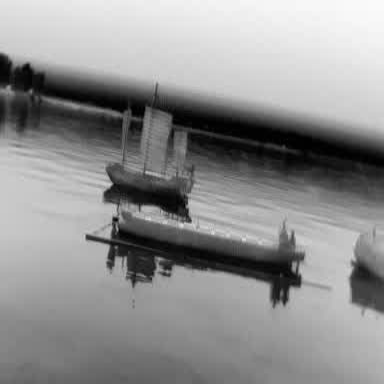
There are three objects shown in the infrared image, including a sailboat, a liner, and a container_ship.